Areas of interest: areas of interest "Residential Area"
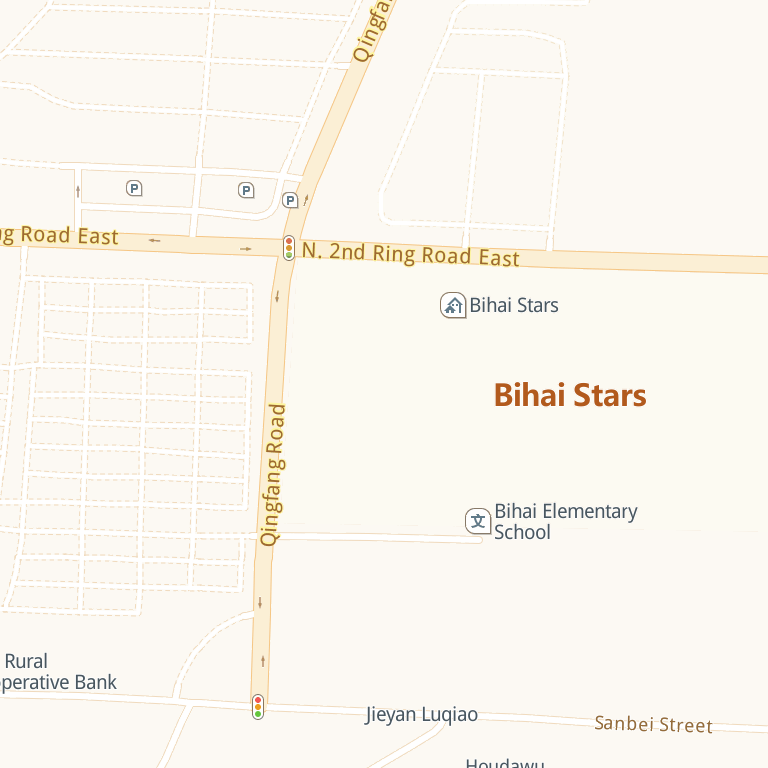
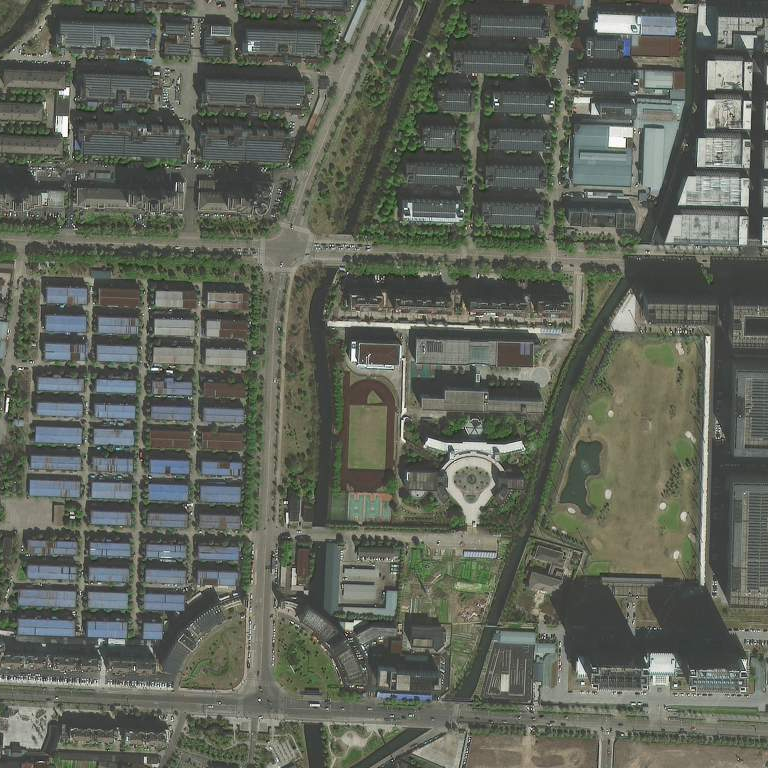